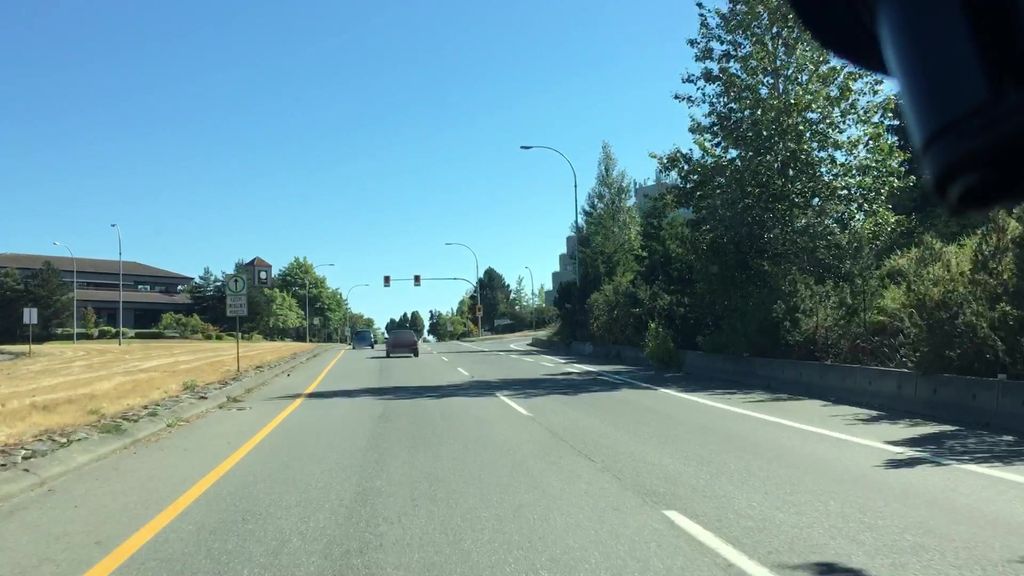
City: victoria